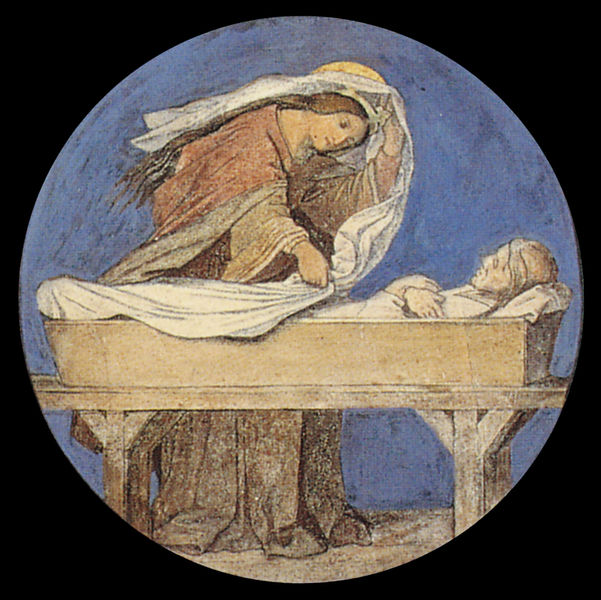
Titel: Fresken der Elisabethgalerie
Künstler: Moritz Schwind
Standort: Eisenach, Wartburg (EU - D - Thüringen)
Schlagwörter: blau, gemälde, hand, mann, weiß, braun, frau, holz, kleid, zeichnung, rot, schleier, tuch, johannes, tod, tot, trauer, gewand, gold, haare, decke, kreis, rund, engel, witwe, heiligenschein, sarg, bahre, grab, jesus, leichentuch, sage, heilige, maria, magdalena, beweinung, trauernde, grablegung, vlau, grablege, madalena, beordigung, diehnen